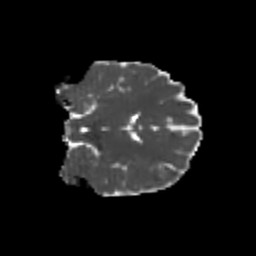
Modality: MD
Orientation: coronal
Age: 21
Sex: male
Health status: healthy
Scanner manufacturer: philips
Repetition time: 7.39 s
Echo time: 0.08599 s